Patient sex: M
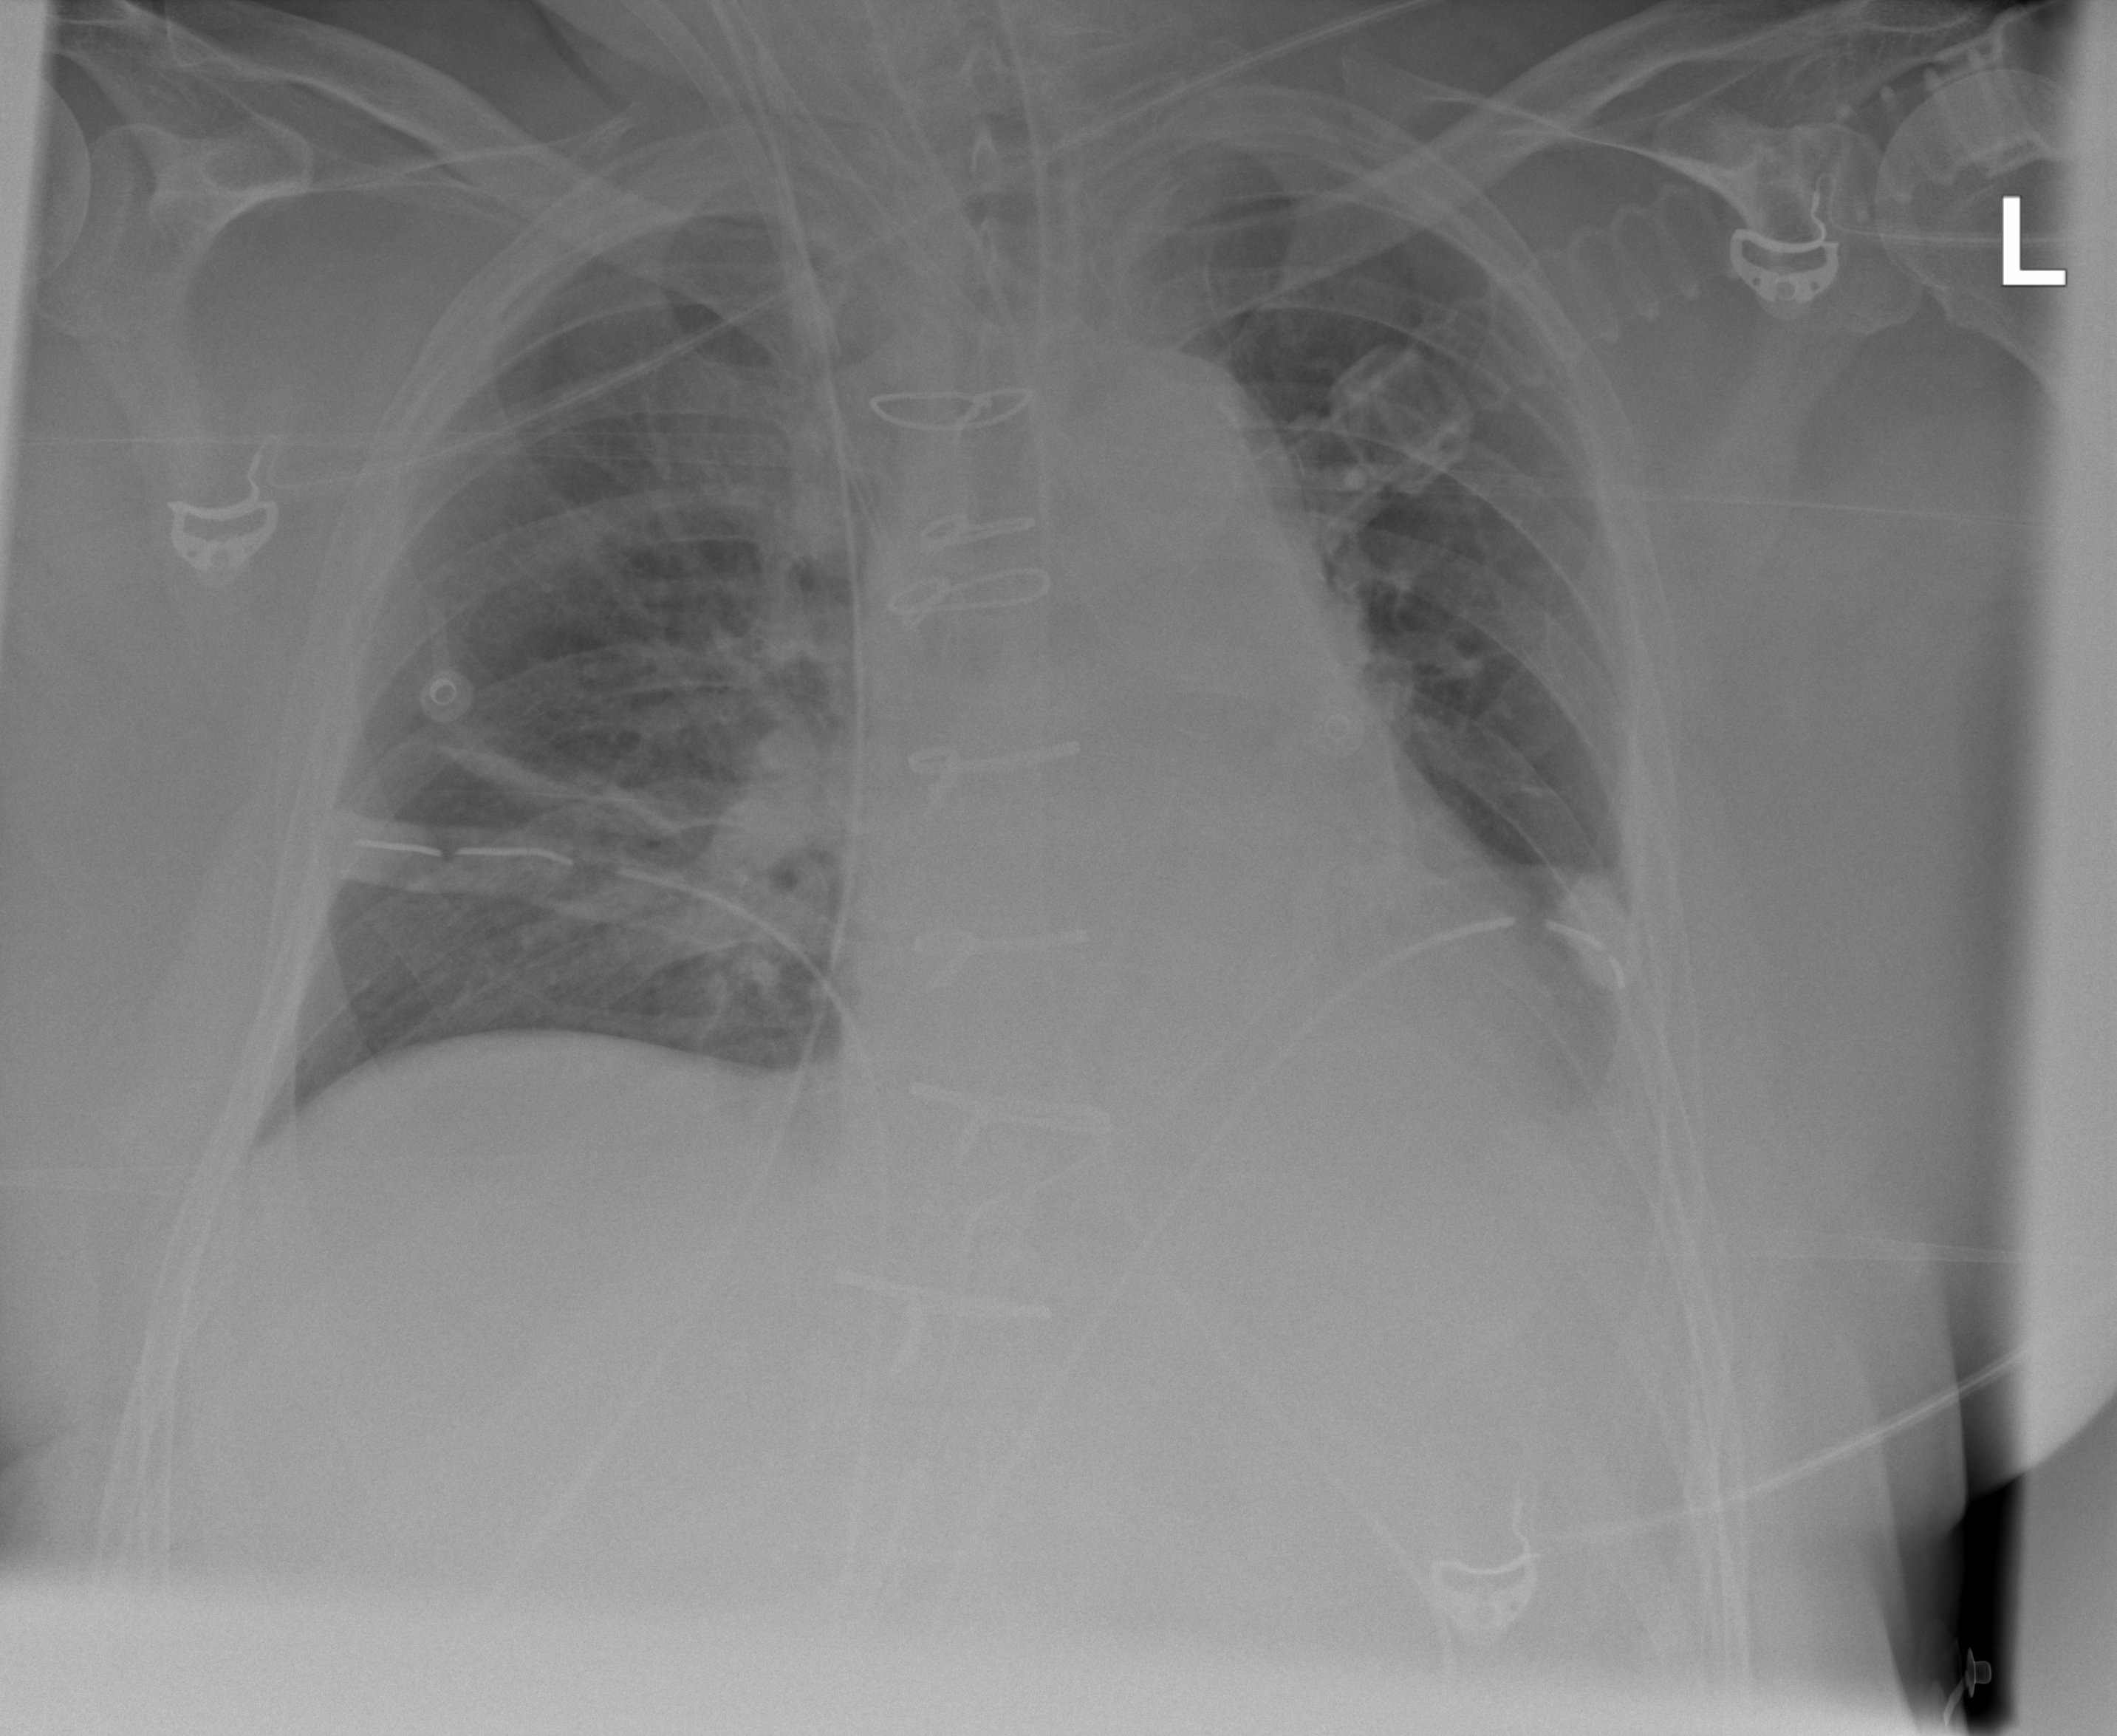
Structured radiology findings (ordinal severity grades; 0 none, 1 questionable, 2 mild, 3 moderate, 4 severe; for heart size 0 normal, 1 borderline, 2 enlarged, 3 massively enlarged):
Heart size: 2
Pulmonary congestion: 2
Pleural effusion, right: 0
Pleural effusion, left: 2
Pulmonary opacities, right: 1
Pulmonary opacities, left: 0
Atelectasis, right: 2
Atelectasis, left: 2